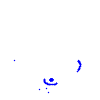
Particle: proton